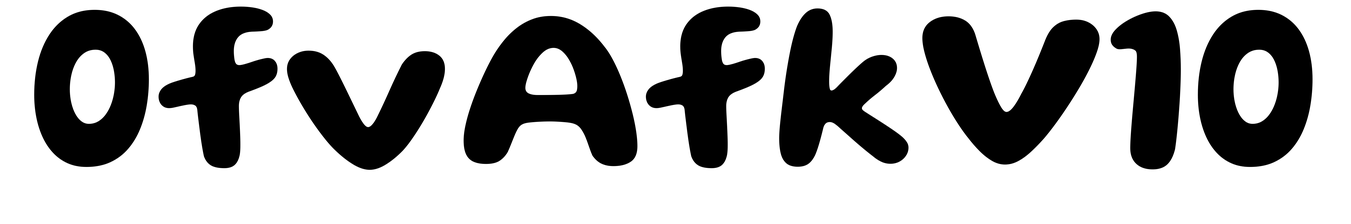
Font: Gluten_SemiBold